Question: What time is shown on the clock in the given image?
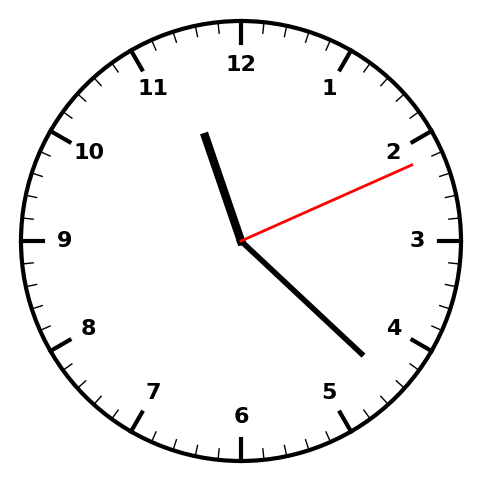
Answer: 11:22:11